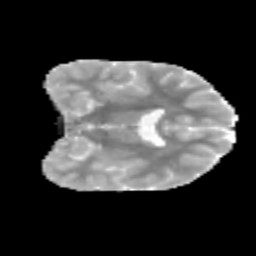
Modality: MD
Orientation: coronal
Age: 10
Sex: male
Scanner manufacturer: siemens
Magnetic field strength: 3 T
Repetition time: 3.8 s
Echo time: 0.07 s